Brain MRI, T1c slice (ischemic stroke SPES case)
Modalities acquired: T1c|T2|DWI|CBF|CBV|TTP|Tmax
Volume shape: 96x110x78 voxels, spacing: 2x2x2 mm
Slice 50 of 78
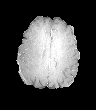
Lesion size: 6681 voxels